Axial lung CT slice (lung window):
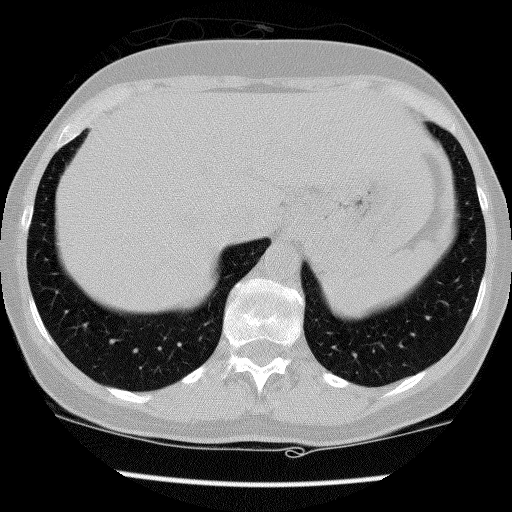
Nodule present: no